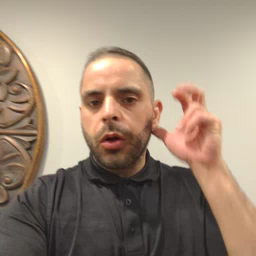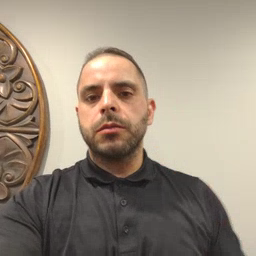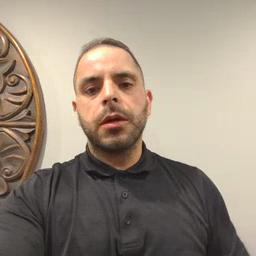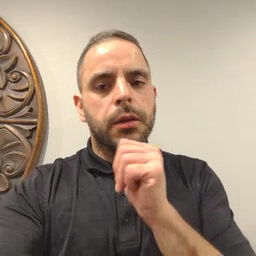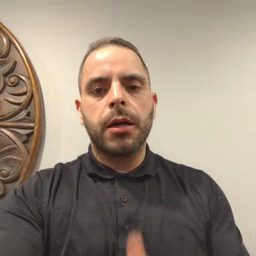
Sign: not